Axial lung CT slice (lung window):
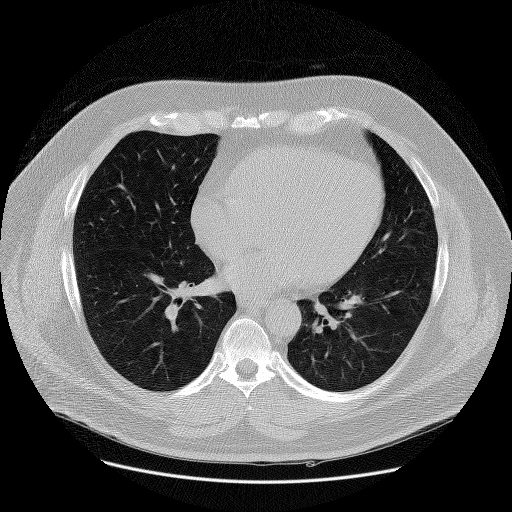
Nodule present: no